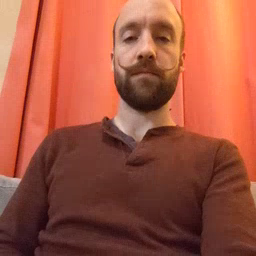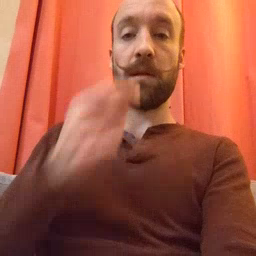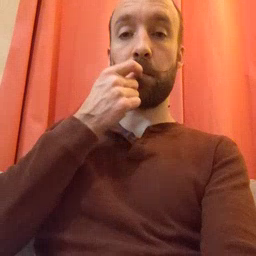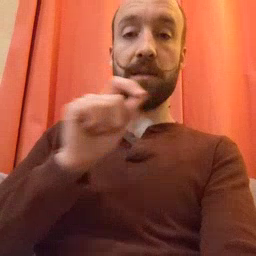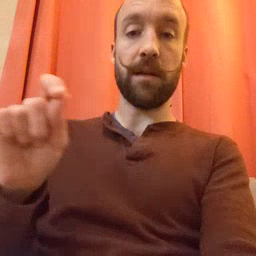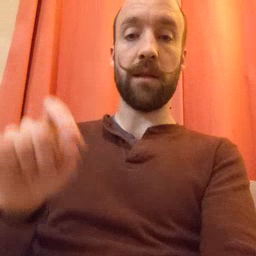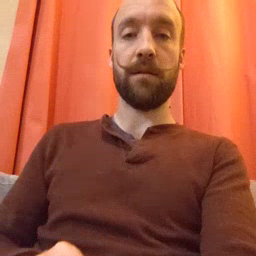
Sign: pencil